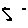
Label: smiley face